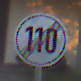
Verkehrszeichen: EndeGeschwindigkeit110
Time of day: SunriseSunset
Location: Outdoor (Urban)
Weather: Clear
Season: NotSpecified
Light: Natural